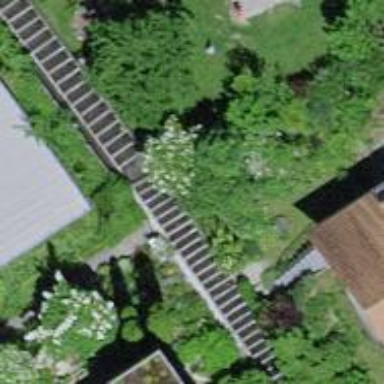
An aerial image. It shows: Set of concrete steps.